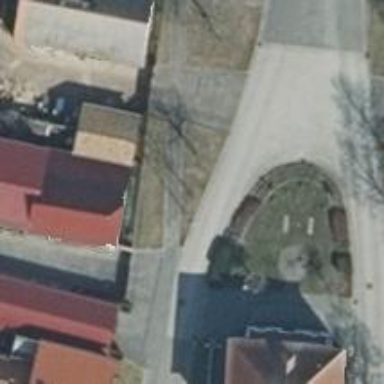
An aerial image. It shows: Residential road.